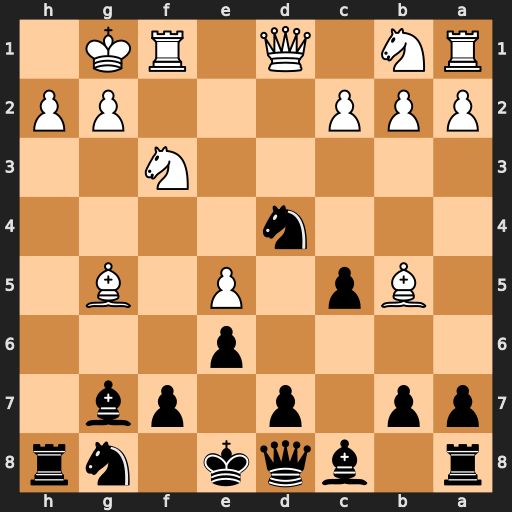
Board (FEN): r1bqk1nr/pp1p1pb1/4p3/1Bp1P1B1/3n4/5N2/PPP3PP/RN1Q1RK1
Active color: b
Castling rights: kq
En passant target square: -
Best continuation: Nxf3+ Qxf3 Qxg5